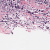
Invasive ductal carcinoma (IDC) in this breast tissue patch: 1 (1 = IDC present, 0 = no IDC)